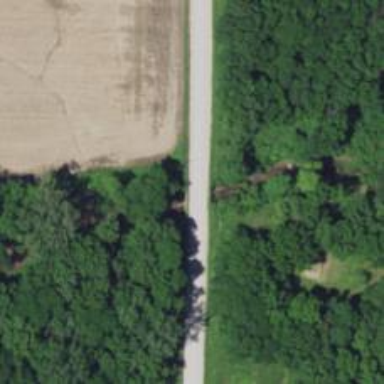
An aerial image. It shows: Unclassified road.